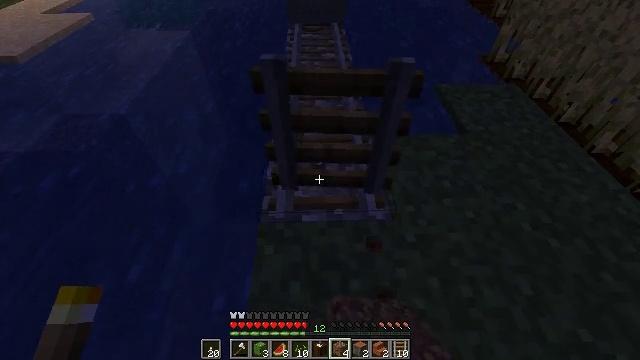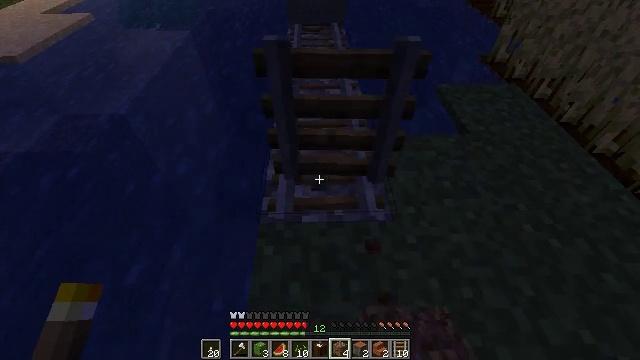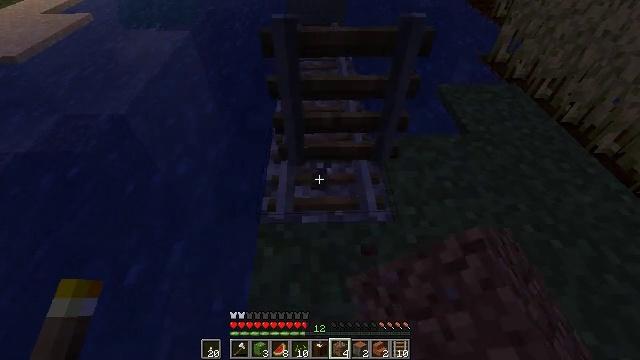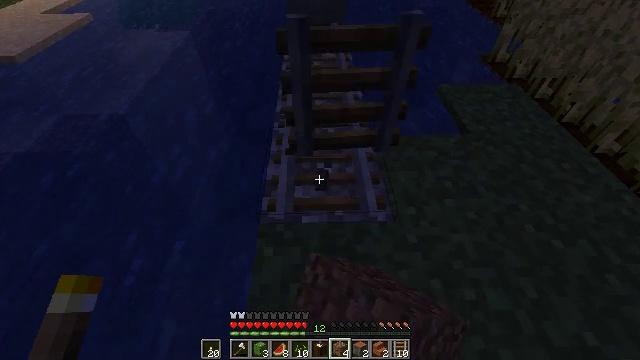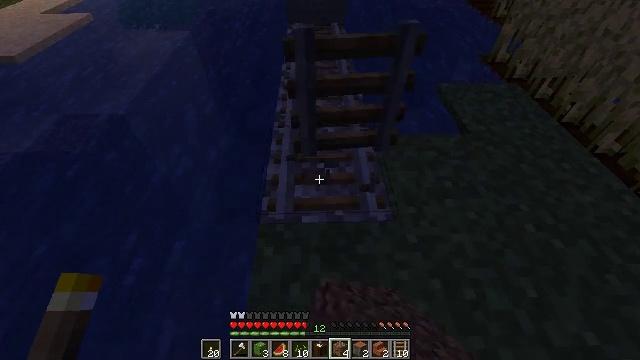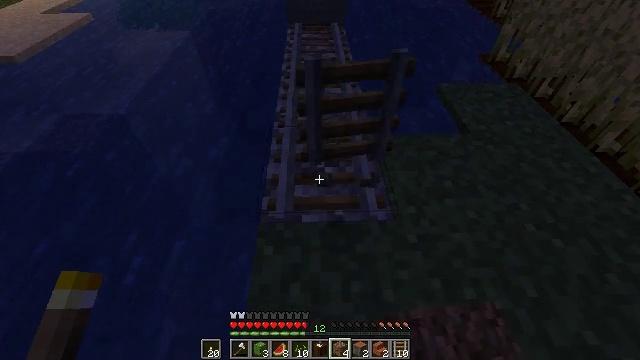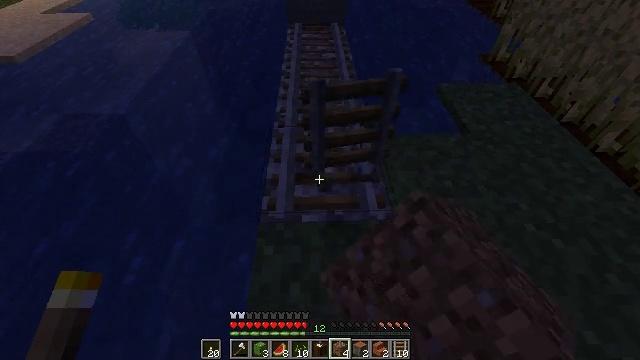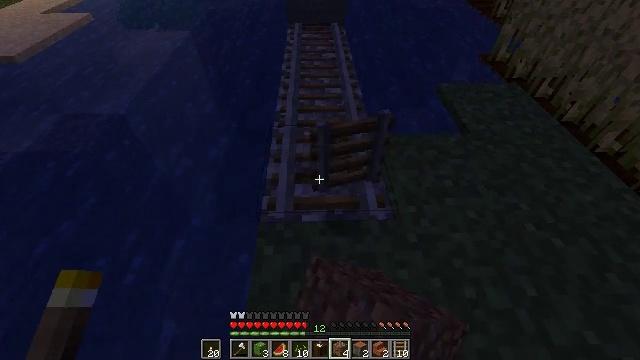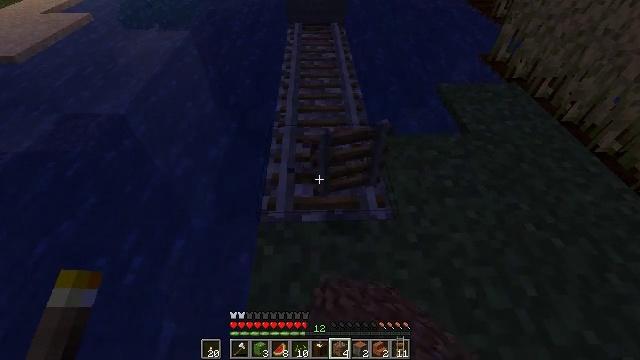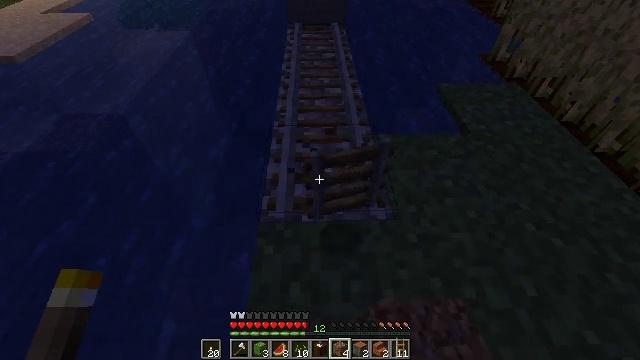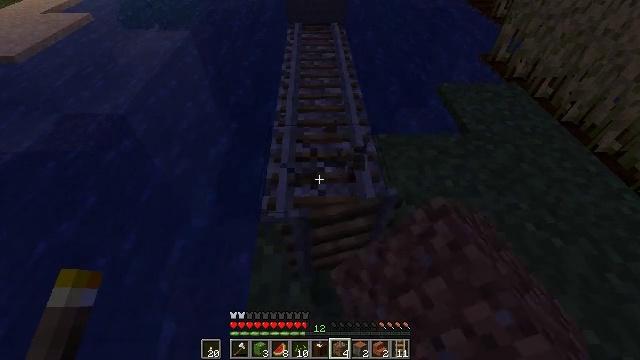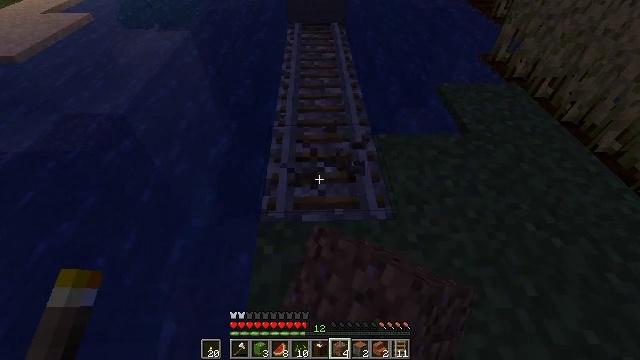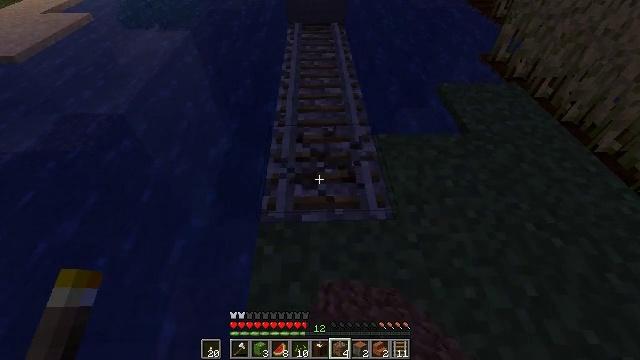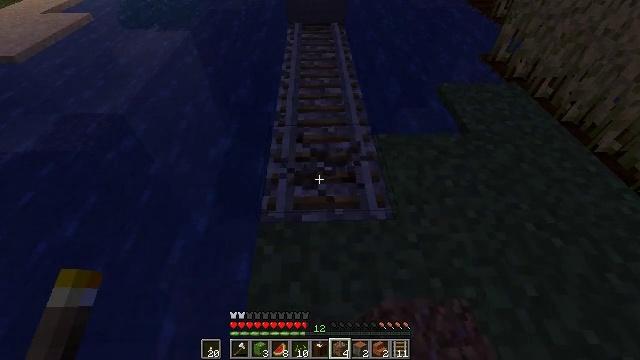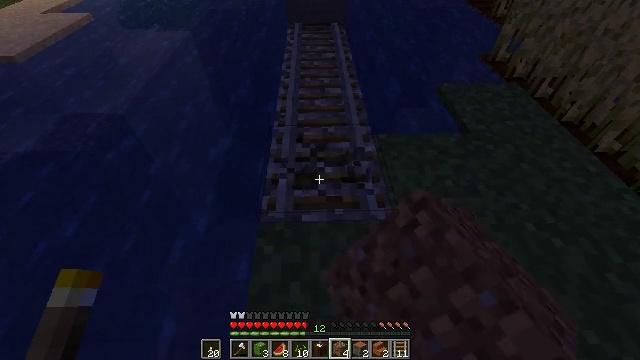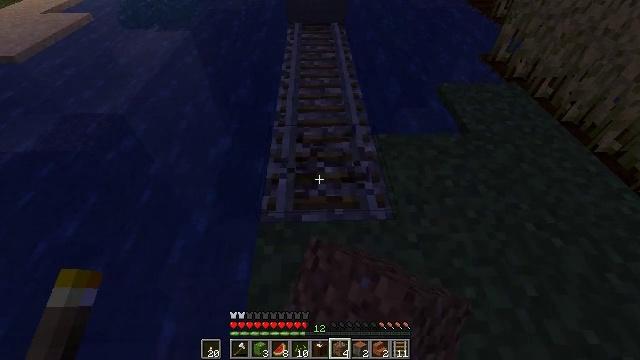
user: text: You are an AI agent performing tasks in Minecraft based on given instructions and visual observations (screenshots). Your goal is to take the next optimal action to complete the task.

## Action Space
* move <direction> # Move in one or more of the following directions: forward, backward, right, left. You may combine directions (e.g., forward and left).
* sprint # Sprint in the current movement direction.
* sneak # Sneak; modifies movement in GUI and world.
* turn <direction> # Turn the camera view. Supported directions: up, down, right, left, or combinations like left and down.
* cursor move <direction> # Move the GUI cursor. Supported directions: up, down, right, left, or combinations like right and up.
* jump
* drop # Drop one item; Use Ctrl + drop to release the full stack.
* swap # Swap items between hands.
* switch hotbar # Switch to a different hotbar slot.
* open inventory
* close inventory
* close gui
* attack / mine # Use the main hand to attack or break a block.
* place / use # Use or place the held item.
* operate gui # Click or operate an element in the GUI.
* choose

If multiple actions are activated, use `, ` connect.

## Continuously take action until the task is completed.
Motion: motion action
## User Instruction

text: Mine the rail.
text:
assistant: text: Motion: attack / mine
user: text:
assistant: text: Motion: attack / mine
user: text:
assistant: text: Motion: attack / mine
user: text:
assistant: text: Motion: attack / mine
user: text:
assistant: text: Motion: attack / mine
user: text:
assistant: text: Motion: attack / mine
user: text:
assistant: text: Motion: attack / mine
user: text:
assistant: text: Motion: attack / mine
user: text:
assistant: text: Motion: attack / mine
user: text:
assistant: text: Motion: attack / mine
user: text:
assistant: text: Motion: attack / mine
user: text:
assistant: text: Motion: attack / mine
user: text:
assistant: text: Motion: attack / mine
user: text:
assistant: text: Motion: attack / mine
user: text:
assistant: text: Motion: attack / mine
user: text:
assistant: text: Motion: attack / mine
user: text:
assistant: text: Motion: attack / mine
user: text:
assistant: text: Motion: attack / mine
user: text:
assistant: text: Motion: move forward, attack / mine
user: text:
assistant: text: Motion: move forward, attack / mine
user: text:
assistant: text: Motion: move forward, attack / mine
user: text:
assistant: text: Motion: move forward, attack / mine
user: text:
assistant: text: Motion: attack / mine
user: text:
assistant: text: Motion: attack / mine
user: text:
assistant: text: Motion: attack / mine
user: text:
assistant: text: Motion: attack / mine
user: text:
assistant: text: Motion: attack / mine
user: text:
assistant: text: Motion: attack / mine
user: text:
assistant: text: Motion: attack / mine
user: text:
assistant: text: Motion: attack / mine